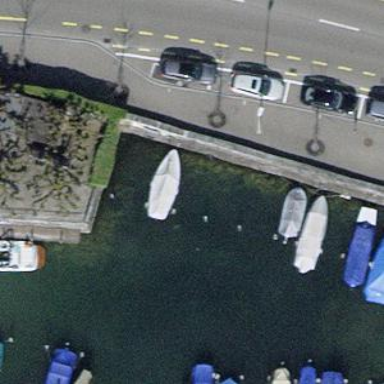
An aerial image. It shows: Marina on leisure land.